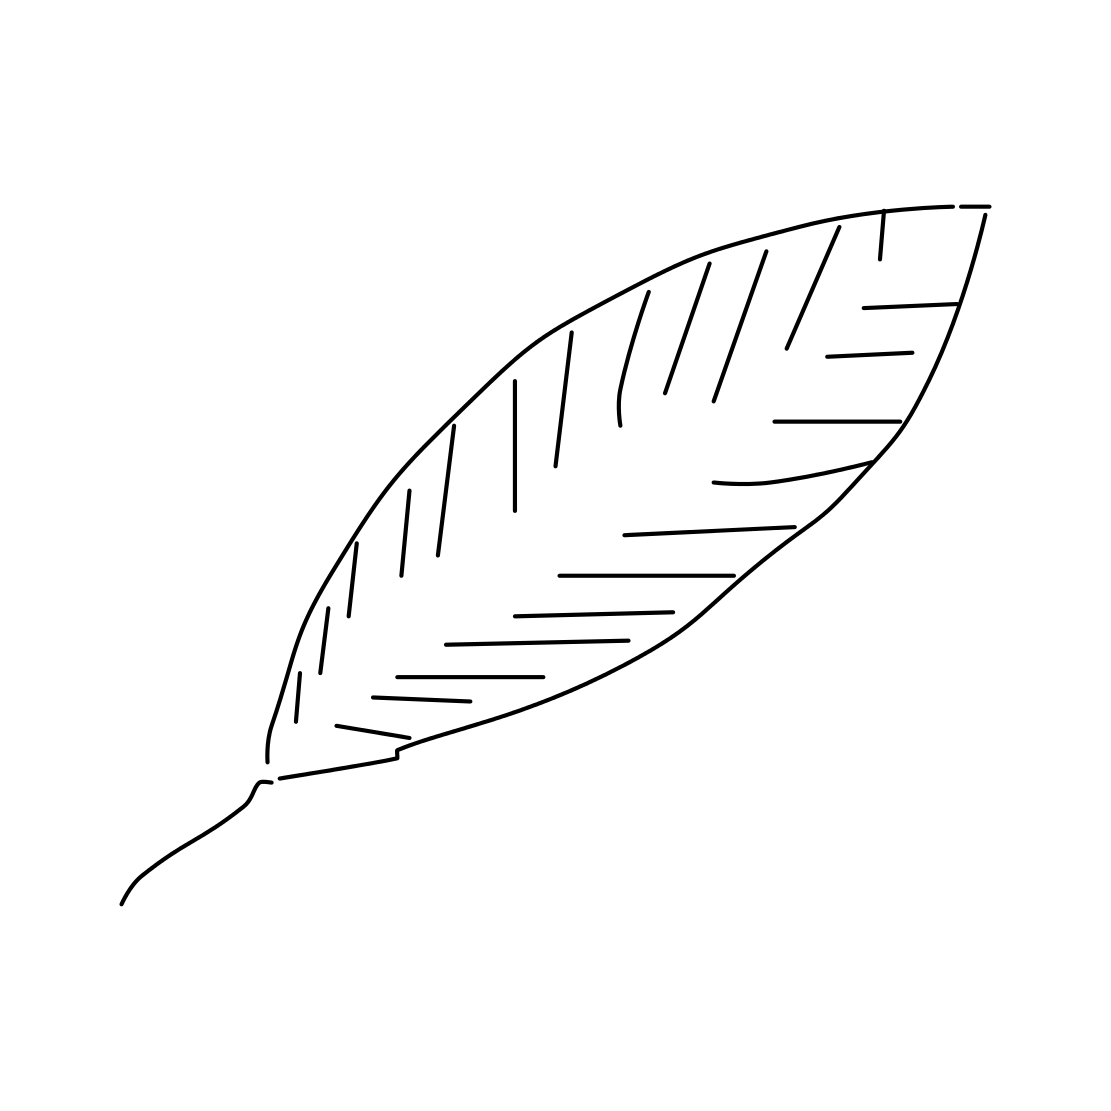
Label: feather